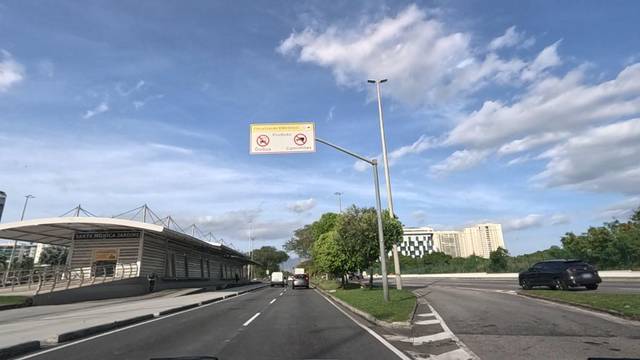
Region: Brazil
Coordinates: -23.0, -43.399